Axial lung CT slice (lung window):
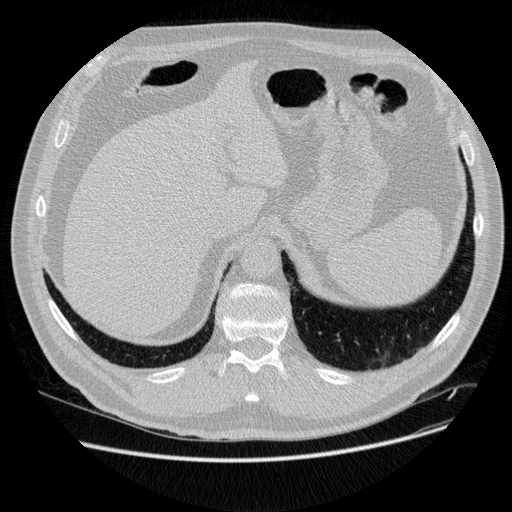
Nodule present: no